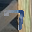
Label: 7